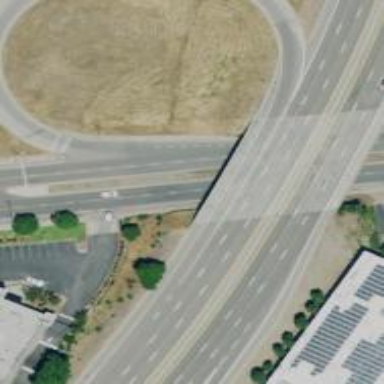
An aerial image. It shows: Bridge over trunk highway with expressway.